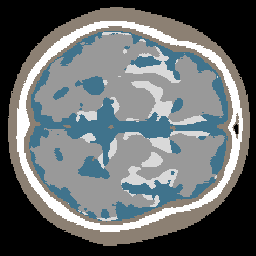
Label: no_lesion